Question: I've a SELECT joining a table with its primary key with the result of a function, and it doesn't use the primary key index. How can I force to use the index? I tried with the FORCE instruction but it doesn't work.

'''
SELECT * FROM tb1 where id = get_last(25)
'''
'''
CREATE TABLE 'tb1' (
'id' INT(11) NOT NULL AUTO_INCREMENT,
'prof' INT(11) NOT NULL,
'start_date' DATETIME(6) NOT NULL,
'end_date' DATETIME(6) NULL DEFAULT NULL,
PRIMARY KEY ('id'),
INDEX 'IX_prof' ('prof')
);
CREATE DEFINER='root'@'%' FUNCTION 'get_last'(prof int) RETURNS int(11)
BEGIN
DECLARE id int(11);
select a.id INTO id from tb1 a
where a.prof = prof
and a.end_date in (
SELECT MAX(b.end_date)
FROM tb1 b
WHERE b.prof = a.prof
);
RETURN id;
END
'''
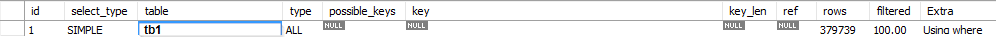
Answer: You are working much too hard. Toss the Function and simply say
'''
SELECT *
FROM tb1
WHERE prof = 25
ORDER BY end_date DESC
LIMIT 1;
'''
For further performance, replace your index on 'prof' with
'''
INDEX(prof, end_date)
'''